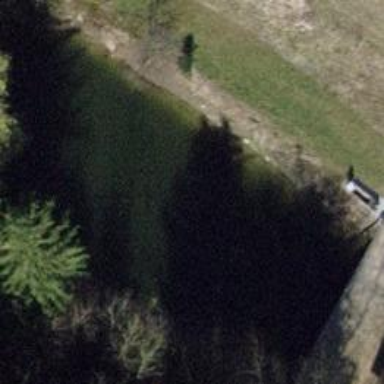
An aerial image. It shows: Peaceful pond surrounded by nature.